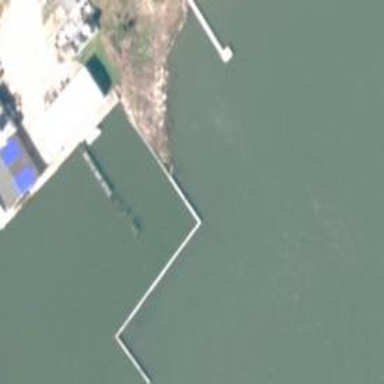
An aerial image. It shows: Breakwater structure.